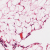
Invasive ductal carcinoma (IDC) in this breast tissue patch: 0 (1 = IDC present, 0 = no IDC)